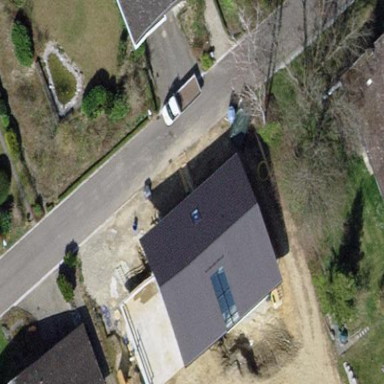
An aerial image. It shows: Detached building with gabled roof.